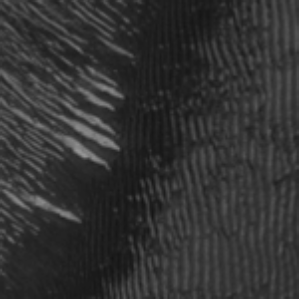
Label: frost